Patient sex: F
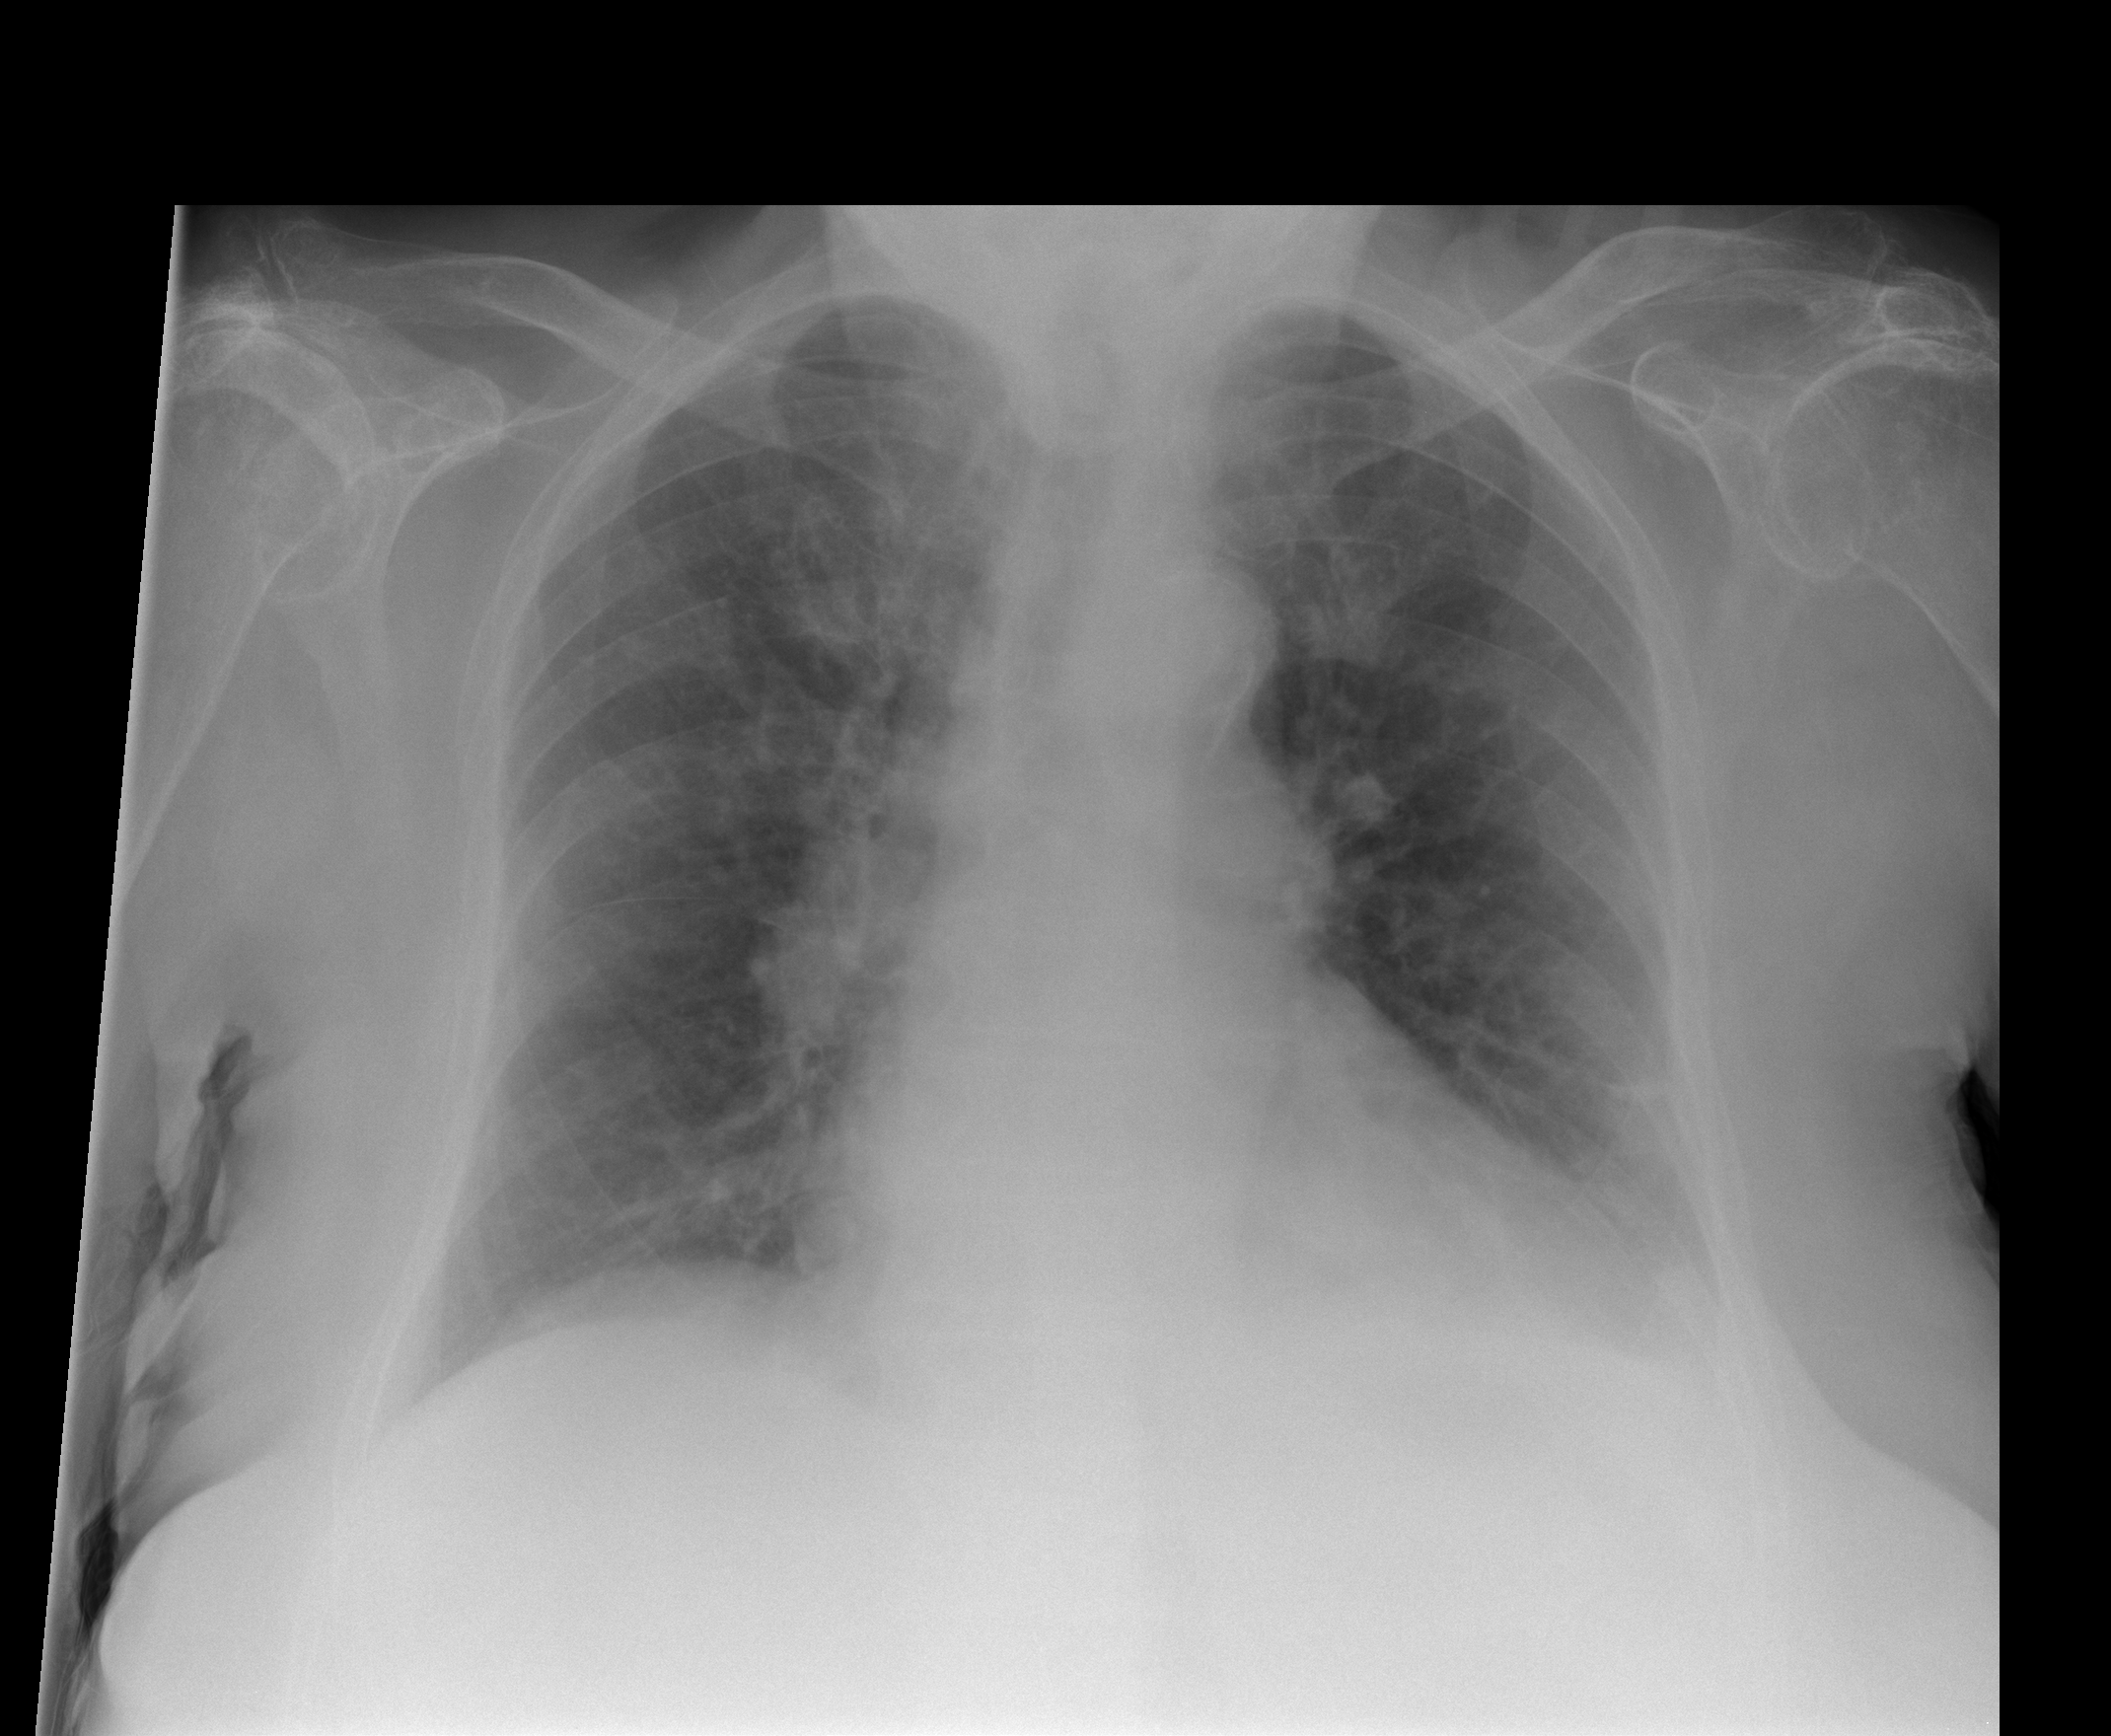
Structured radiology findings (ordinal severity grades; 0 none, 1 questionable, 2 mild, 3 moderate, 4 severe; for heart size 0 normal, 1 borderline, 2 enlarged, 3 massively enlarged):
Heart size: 0
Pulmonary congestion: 0
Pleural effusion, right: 0
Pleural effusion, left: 2
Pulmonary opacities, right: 0
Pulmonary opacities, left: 0
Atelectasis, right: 0
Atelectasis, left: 2